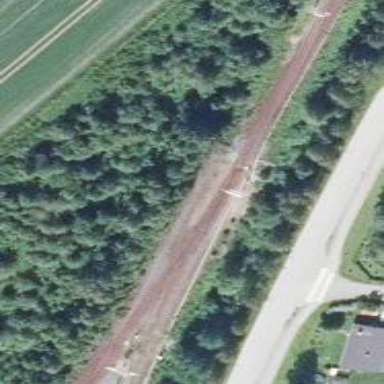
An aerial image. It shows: Railway yard used for servicing trains.